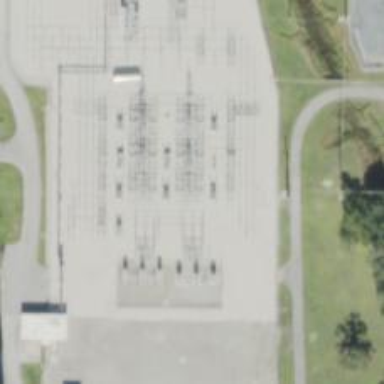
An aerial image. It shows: Switch for power supply.